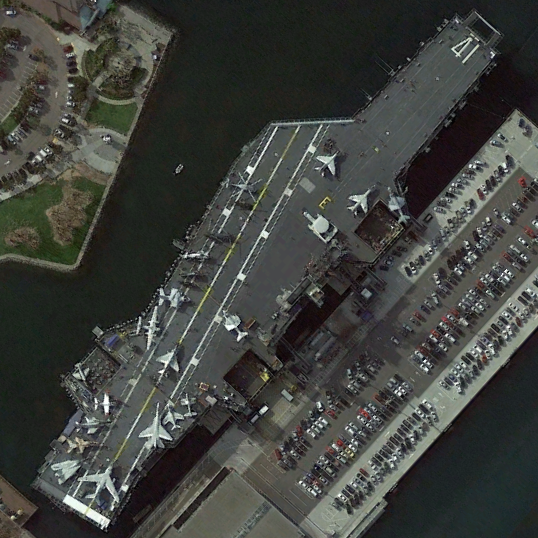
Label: aircraft_carrier